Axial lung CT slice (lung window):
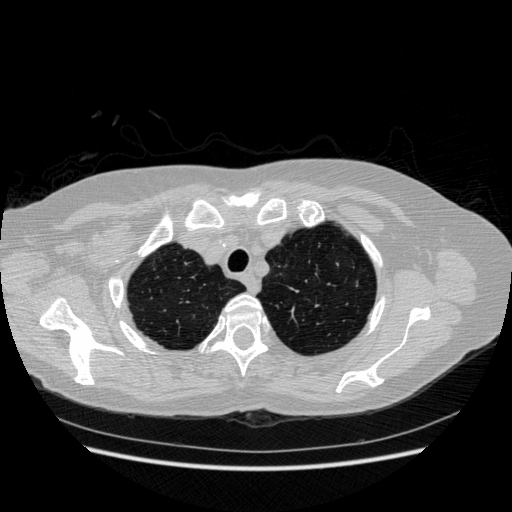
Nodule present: no